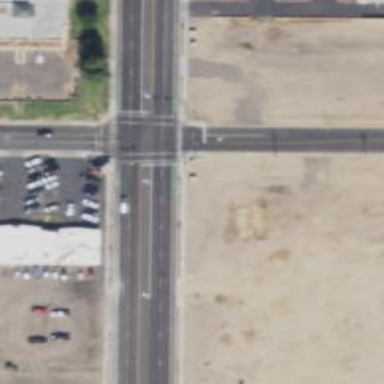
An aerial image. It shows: Unmarked road crossing with lines.